I will show an image sequence of human cooking. I have annotated the images with numbered circles. Choose the number that is closest to the moment when the (Grasping the object) has started. You are a five-time world champion in this game. Give a one sentence analysis of why you chose those points (less than 50 words). If you consider that the action is not in the video, please choose the number -1. Provide your answer at the end in a json file of this format: {"points": []}
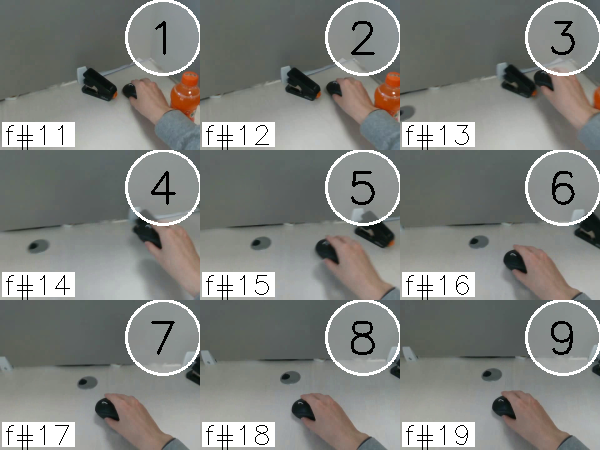
Frame 1 shows the clearest moment of hand-object contact.
{"points": [1]}